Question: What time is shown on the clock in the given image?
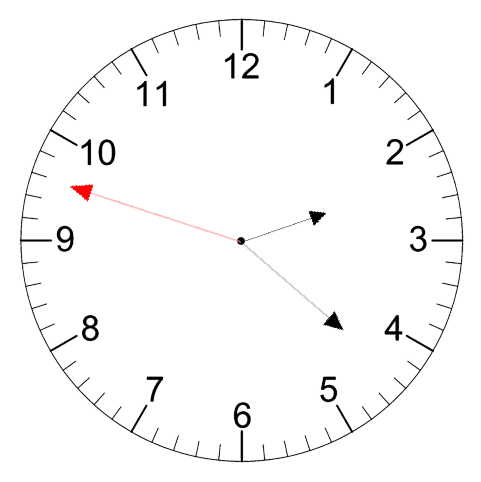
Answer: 02:21:48